Interaction volume radius: 5 \u00c5
Interaction volume height: 50 \u00c5
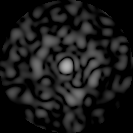
Disorder parameter: 0.8328